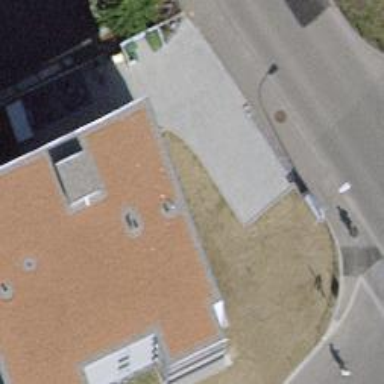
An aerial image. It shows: Detached building.